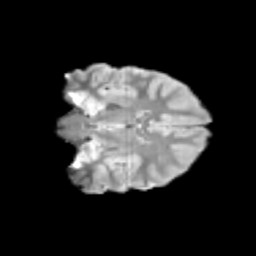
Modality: T2w
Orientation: coronal
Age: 11
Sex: male
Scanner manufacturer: siemens
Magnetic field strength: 3 T
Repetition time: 3.8 s
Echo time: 0.07 s